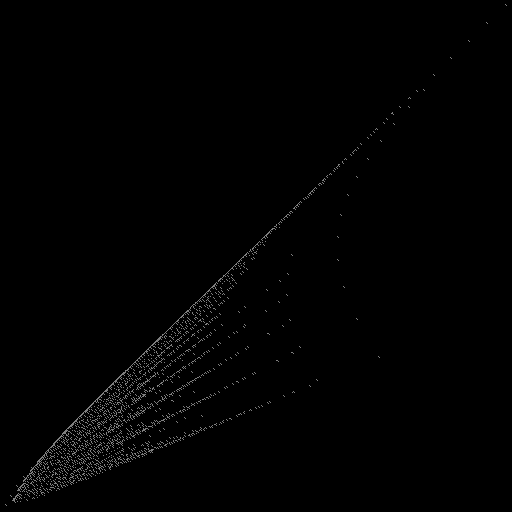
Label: drumlin